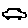
Label: car